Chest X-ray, PA view. Patient: 67 years old, sex F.
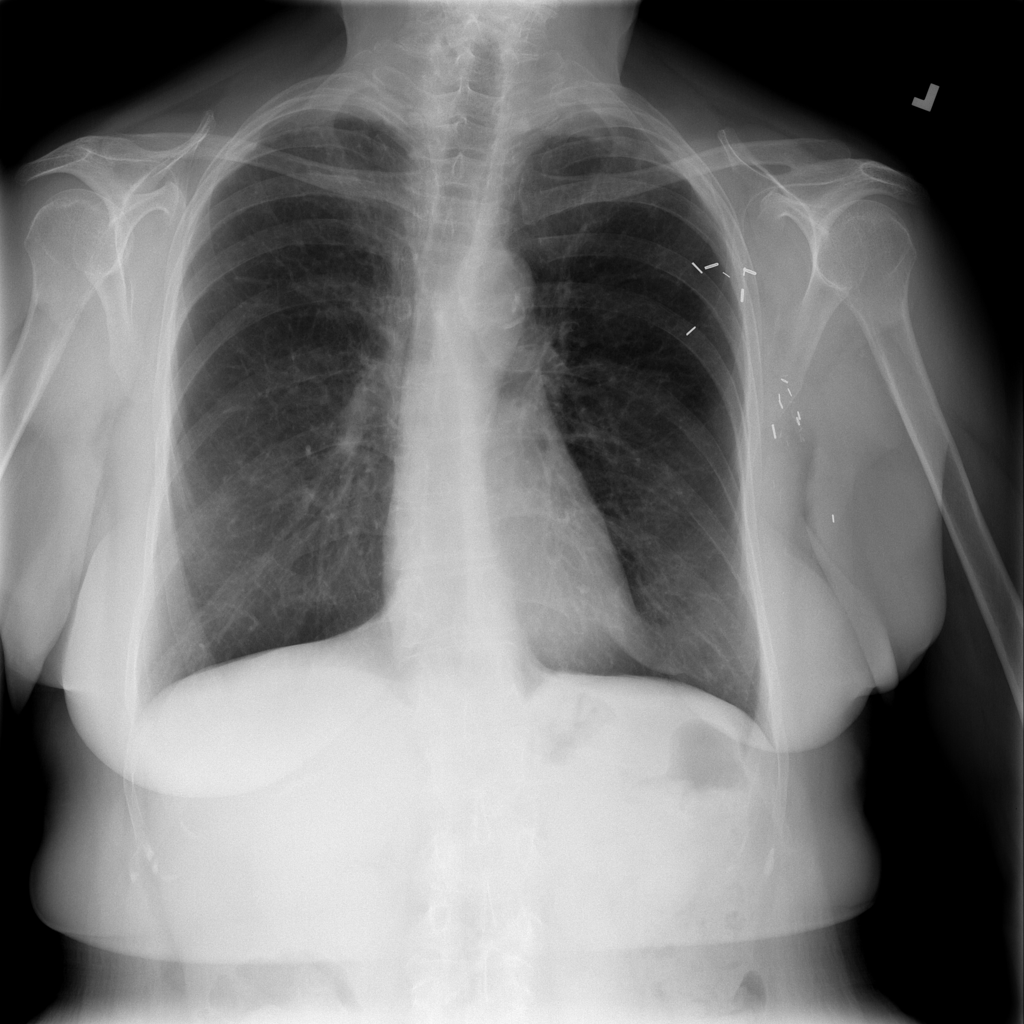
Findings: No Finding